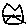
Label: cat